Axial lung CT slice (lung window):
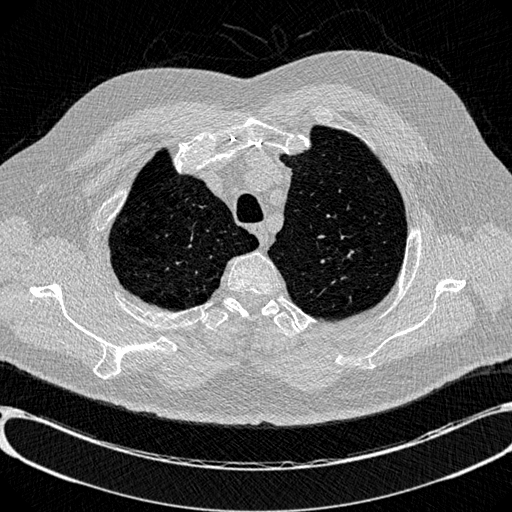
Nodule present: no